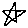
Label: star